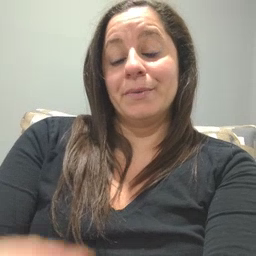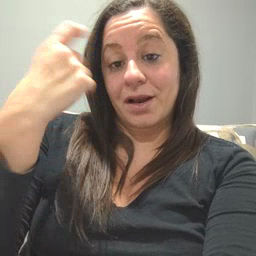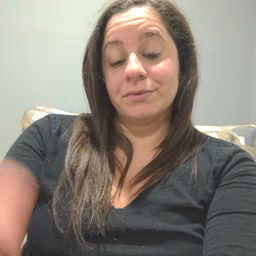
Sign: because